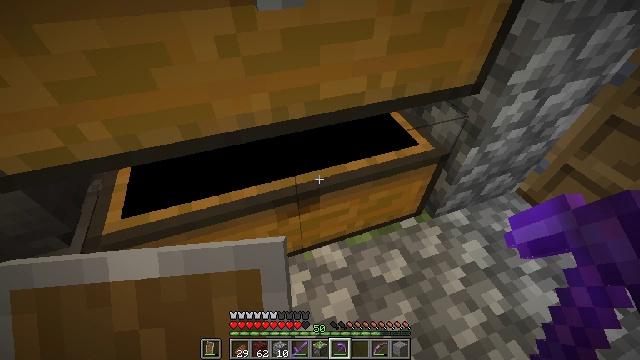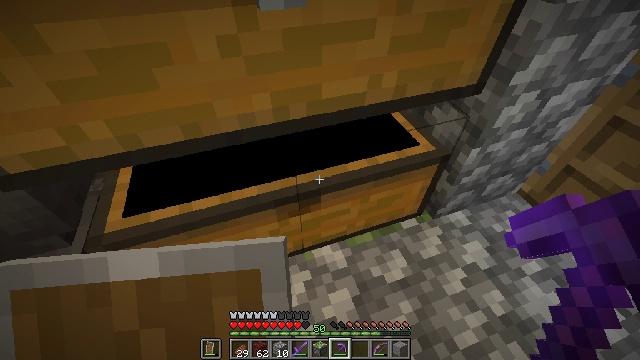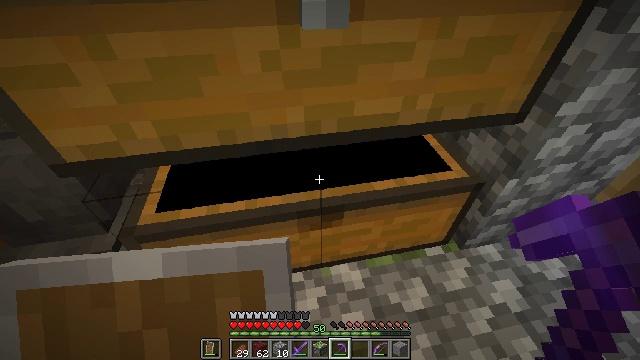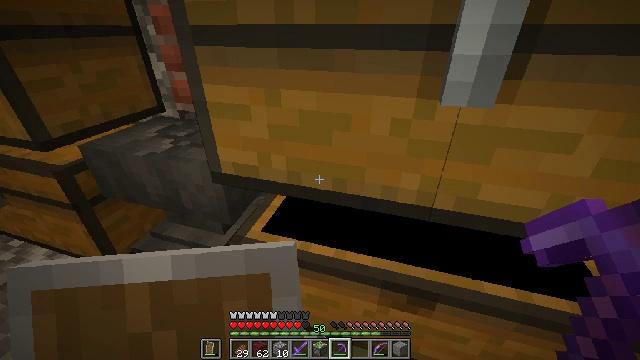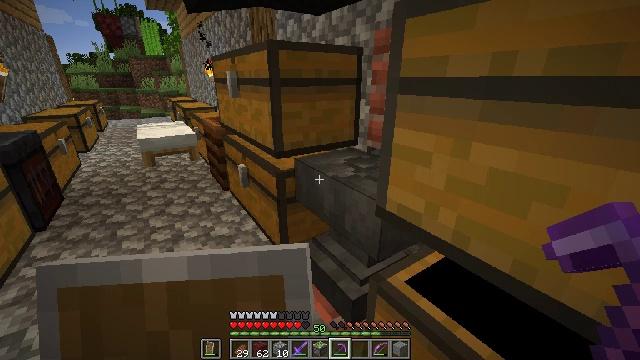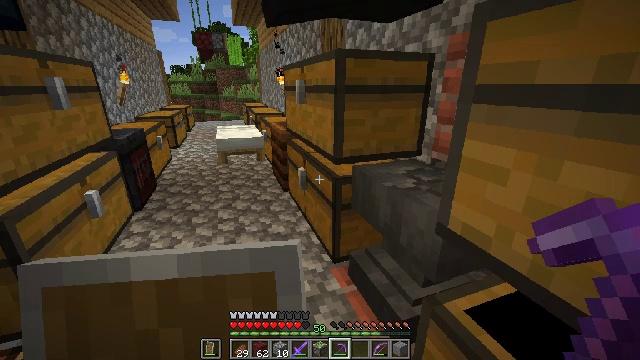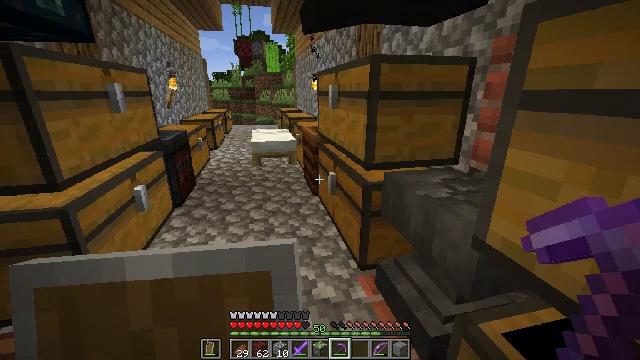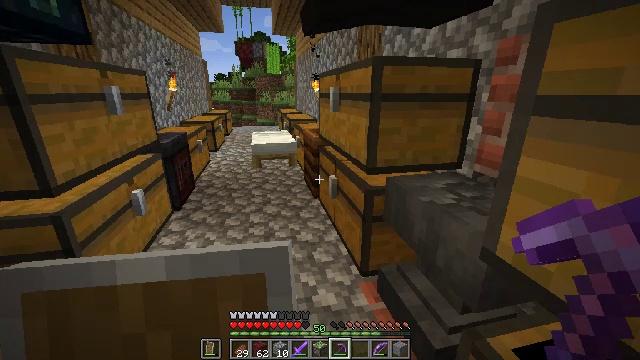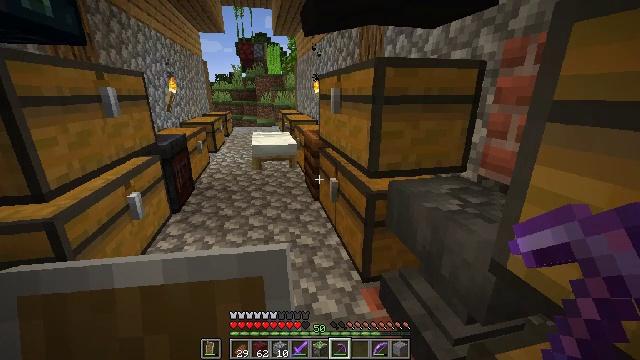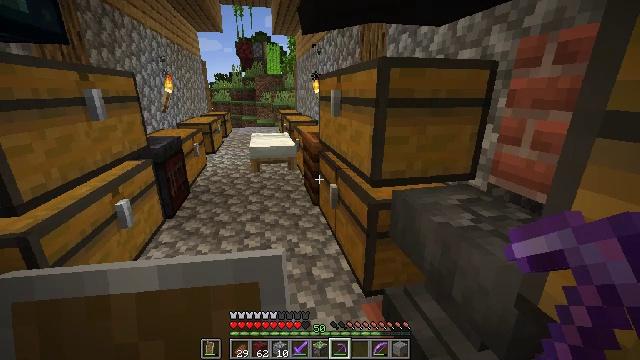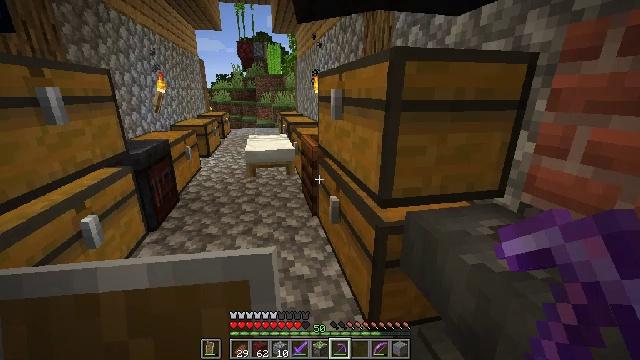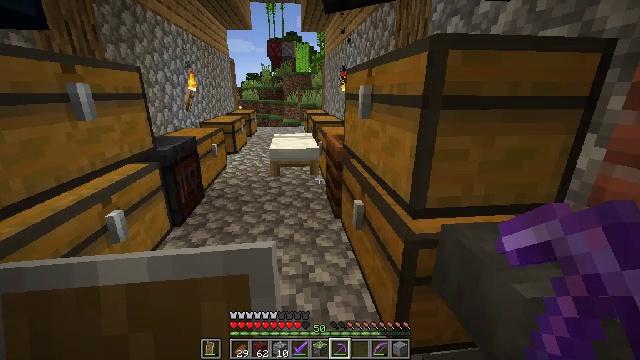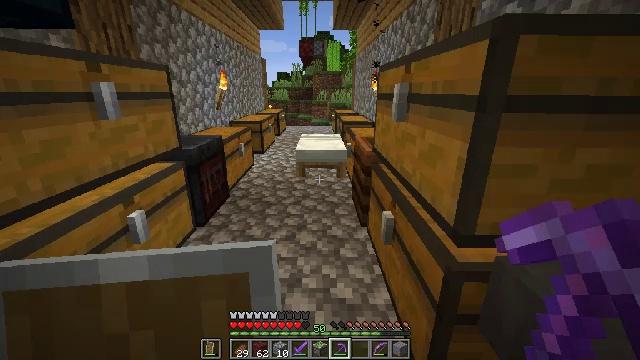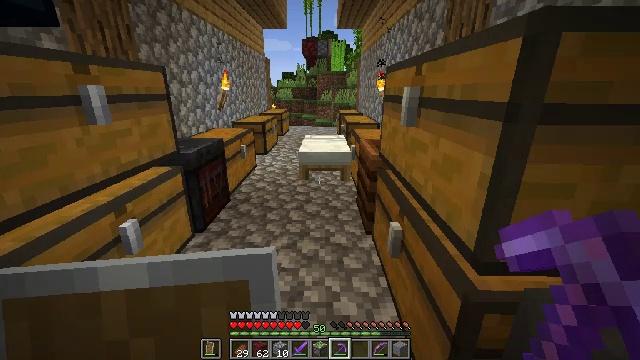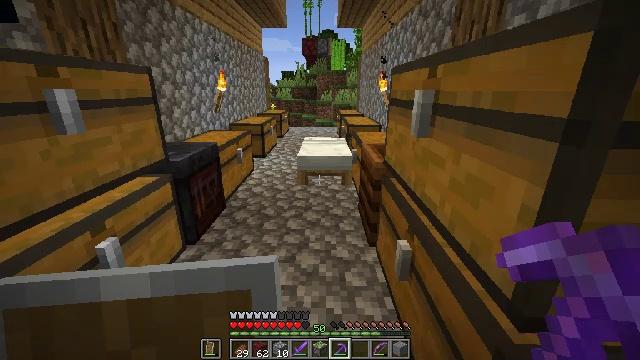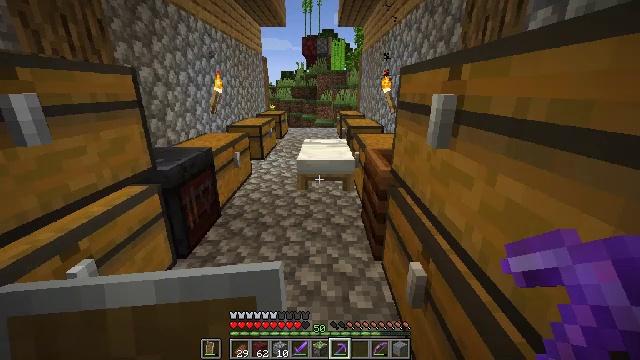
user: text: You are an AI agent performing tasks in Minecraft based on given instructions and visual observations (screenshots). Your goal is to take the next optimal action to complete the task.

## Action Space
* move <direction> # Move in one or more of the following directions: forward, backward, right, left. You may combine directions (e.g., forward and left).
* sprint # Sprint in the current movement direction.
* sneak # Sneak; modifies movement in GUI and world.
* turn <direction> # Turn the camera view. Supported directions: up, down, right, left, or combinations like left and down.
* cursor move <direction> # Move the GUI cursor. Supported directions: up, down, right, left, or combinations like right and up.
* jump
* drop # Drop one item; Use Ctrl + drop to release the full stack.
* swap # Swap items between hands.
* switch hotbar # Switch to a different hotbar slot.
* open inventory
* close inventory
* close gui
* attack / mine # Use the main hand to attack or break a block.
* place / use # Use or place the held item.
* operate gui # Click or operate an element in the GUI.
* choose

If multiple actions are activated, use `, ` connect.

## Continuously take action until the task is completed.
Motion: motion action
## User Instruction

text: Attack the hopper to gather it.
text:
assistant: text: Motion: open inventory
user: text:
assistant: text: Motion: turn left and up, open inventory
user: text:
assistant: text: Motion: turn left and up
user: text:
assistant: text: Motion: turn left and up
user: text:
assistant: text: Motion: turn left and up
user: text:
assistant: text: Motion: turn left and up
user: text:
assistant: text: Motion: move forward
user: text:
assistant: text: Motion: move forward
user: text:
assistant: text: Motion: move forward
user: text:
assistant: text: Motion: move forward
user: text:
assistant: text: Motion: move forward, turn left
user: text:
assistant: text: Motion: move forward, turn left
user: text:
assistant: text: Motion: move forward
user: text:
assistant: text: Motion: move forward
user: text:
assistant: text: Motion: move forward
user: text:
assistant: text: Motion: move forward
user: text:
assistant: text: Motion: move forward
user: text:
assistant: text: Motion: move forward
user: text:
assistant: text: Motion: move forward
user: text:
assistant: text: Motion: move forward
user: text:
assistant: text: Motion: move forward
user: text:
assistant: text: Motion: move forward
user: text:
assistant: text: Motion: move forward
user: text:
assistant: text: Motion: move forward
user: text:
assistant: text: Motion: move forward
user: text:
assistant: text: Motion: move forward
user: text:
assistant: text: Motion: move forward
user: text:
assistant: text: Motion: move forward, jump
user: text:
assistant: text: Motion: move forward, jump
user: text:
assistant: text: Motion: move forward, jump